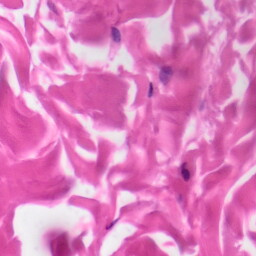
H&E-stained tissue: Skin